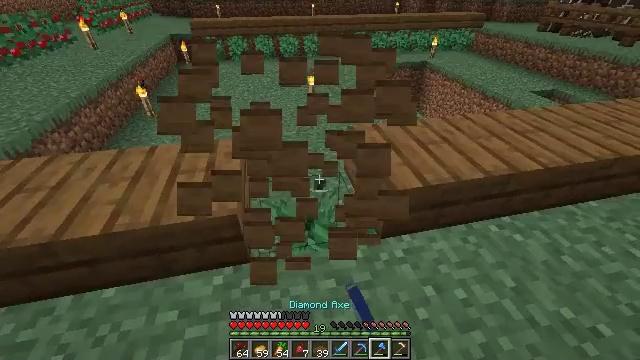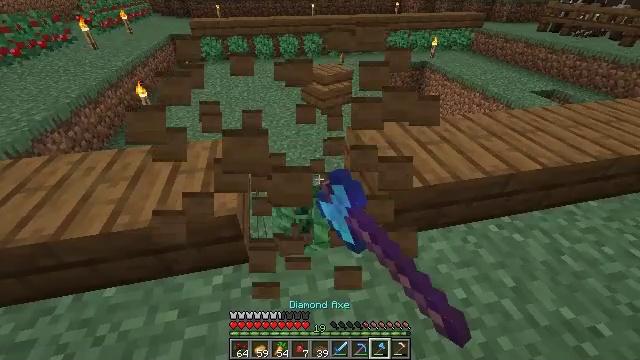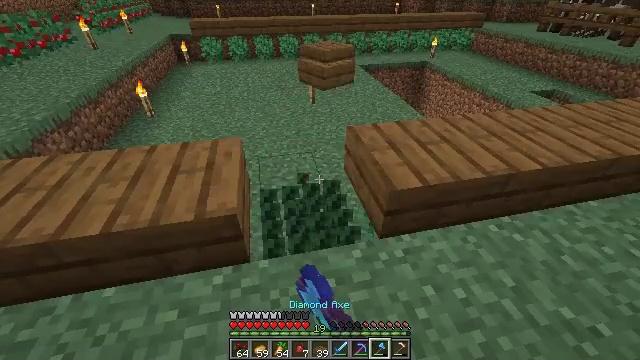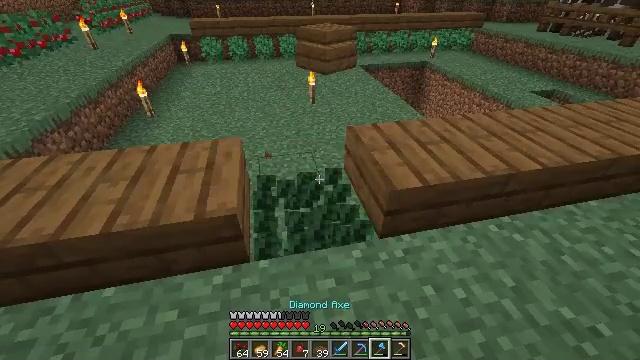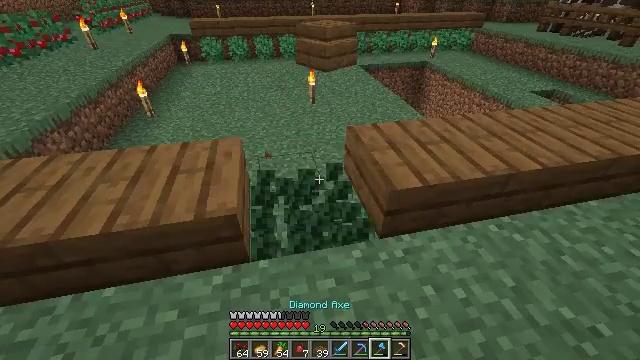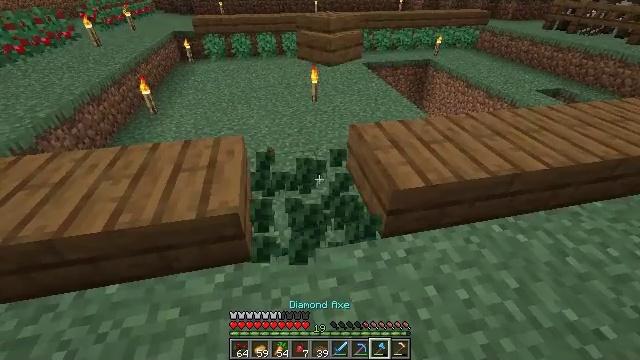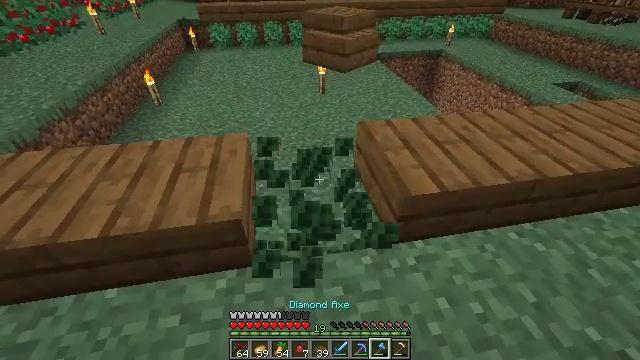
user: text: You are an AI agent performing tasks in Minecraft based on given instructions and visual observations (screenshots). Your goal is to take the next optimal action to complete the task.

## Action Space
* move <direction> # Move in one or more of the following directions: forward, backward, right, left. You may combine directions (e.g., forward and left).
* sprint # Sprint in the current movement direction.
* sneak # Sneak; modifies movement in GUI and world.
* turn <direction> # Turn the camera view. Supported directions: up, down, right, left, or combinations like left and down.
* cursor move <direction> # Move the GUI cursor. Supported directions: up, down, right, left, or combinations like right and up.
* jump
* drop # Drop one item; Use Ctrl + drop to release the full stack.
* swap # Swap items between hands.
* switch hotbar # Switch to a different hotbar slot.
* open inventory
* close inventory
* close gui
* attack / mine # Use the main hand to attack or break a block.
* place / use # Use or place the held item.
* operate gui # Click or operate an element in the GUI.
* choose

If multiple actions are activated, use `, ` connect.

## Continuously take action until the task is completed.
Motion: motion action
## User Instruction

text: Harvest sweet berries by mining the bush.
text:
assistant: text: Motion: attack / mine
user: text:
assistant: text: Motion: attack / mine
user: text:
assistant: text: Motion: attack / mine
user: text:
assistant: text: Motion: no_op
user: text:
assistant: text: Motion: move forward
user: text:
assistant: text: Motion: move forward, turn left and down
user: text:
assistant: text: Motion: no_op